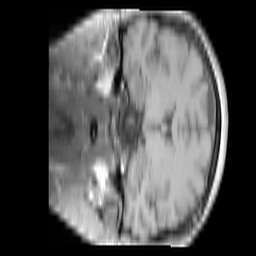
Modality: T1w
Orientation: coronal
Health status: ill
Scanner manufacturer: siemens
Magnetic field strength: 3 T
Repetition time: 0.4 s
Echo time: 0.00272 s